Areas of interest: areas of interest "Park Square"
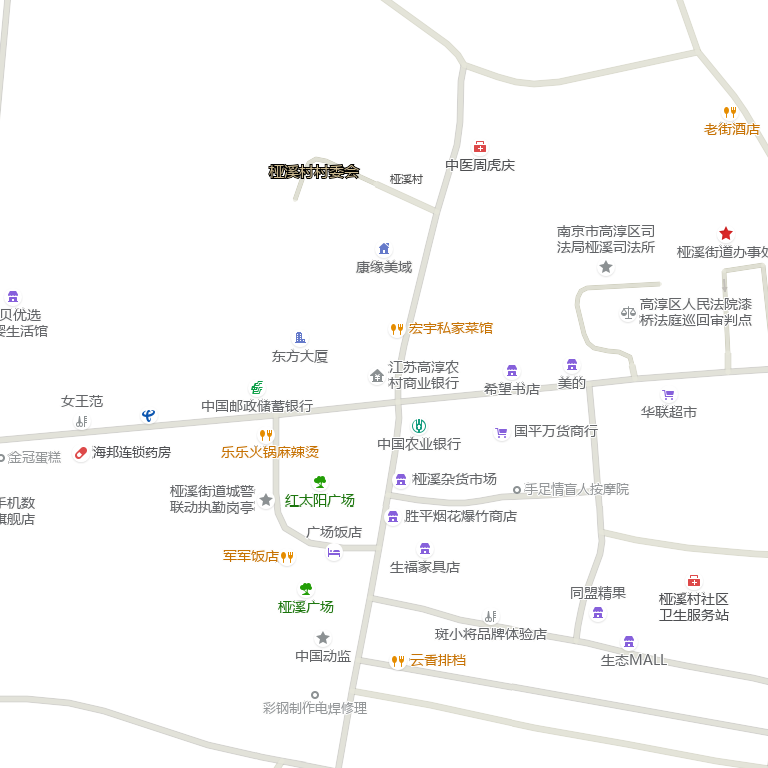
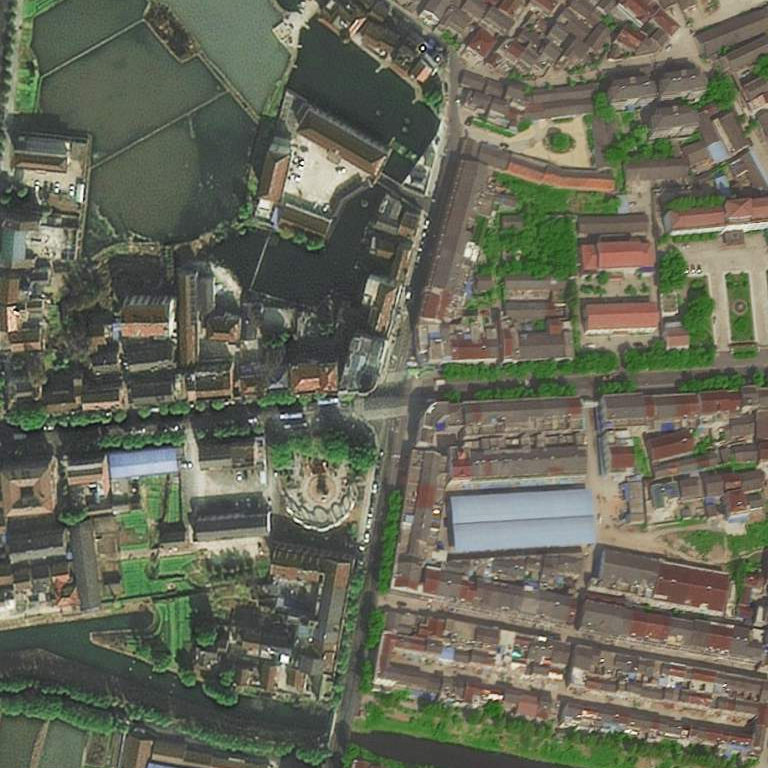